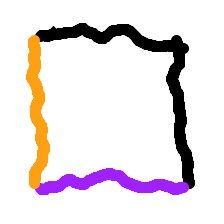
Shape: square